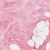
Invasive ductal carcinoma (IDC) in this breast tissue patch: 0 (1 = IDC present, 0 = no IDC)